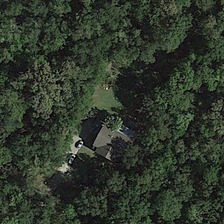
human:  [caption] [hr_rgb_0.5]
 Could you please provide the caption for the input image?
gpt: there is a green roof house with two cars enclosed by forest .

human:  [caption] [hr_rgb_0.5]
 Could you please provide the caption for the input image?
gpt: there is a house stands alone in this lush woods .

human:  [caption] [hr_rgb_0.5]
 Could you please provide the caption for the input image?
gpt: there is a green roof house with two cars enclosed by forest .

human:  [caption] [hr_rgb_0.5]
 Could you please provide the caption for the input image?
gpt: a building with two cars is surrounded by many crowded green trees .

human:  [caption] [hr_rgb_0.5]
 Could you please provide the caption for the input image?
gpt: a building with two cars is surrounded by many crowded green trees .